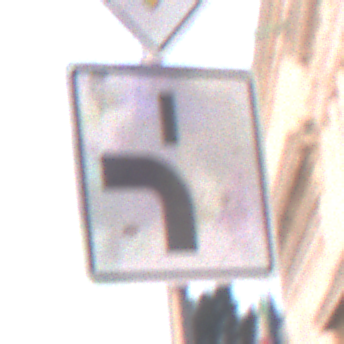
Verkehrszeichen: VerlaufVorfahrtsstrasse5
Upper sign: Vorfahrtsstrasse
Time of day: SunriseSunset
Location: Outdoor (Urban)
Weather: Clear
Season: NotSpecified
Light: Natural